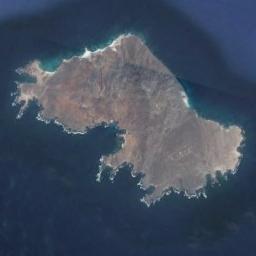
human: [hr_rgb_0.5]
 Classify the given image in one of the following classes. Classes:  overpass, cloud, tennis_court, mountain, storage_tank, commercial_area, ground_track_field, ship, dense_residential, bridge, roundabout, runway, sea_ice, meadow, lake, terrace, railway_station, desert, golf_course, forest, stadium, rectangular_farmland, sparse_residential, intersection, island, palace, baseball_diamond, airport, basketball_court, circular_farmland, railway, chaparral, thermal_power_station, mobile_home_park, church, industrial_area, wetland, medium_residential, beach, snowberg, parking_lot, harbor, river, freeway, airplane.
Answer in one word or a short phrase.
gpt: island